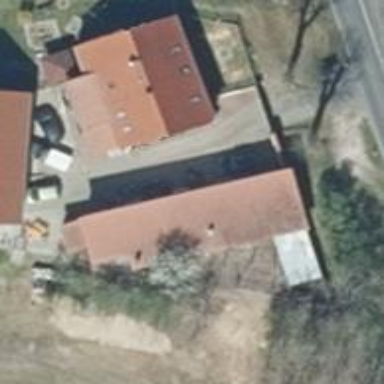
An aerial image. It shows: Red house with flat roof.